Field crop: maize
Growth stage: 2
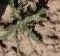
Species: atriplex